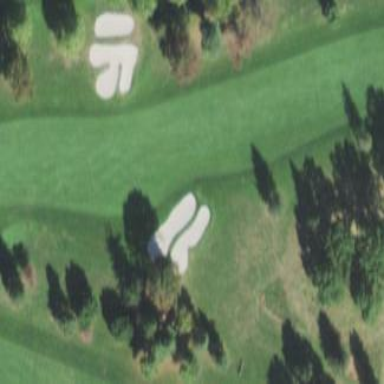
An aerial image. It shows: Golf fairway surrounded by grass.